Question: I'm new to wxpython but have been a matplotlib user for some time now. I am developing a wxpython app in which I would like to have a simple frame with a single panel (actually, a wx.lib.plot.PlotCanvas instance). In the panel I want to show some data, which is in the form of a binary array (called imarr), like this one:

The array will always be of shape (64,N), and N can vary between about 400 and 1200 (I can sort out the panel sizing myself).
To do this in matplotlib I would use something like:
'''
fig=figure(figsize=(12,2))
ax=fig.add_subplot(111)
ax.set_ylim(0,63)
ax.set_xlim(0,imarr.shape[0])
ax.set_aspect('equal')
matplotlib.imshow(imarr)
'''
But I'm completely lost in wxpython. I have been looking into wx.lib.plot, but apart from the nice line and marker plotting capabilities, there doesn't seem to be an equivalent to imshow (or pcolor).
One (ugly) solution I have is to use matplotlib as above to create a png image and then use some wx magic to display the image on a panel (please set me straight if this won't be easy).
I'd much prefer to do it from within wxpython, for portability and general tidiness. Any advice on how to display a binary array on a wx.lib.plot.PlotCanvas (or a more generic wx.Panel) would be very useful!
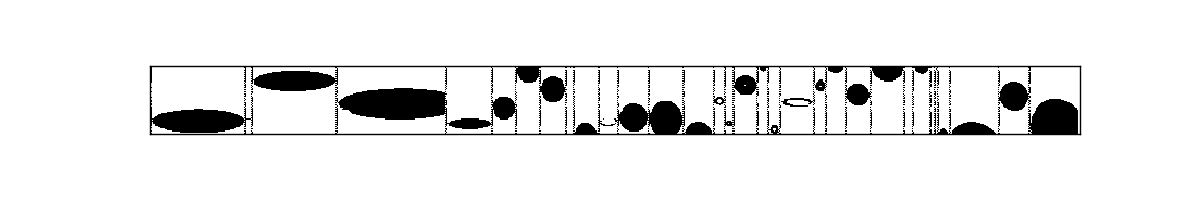
Answer: Why don't you combine wxPython and matplotlib together? wx.lib.plot.PlotCanvas has limited functionality comparing to matplotlib. Have a look at an example in this <URL> from the matplotlib documentation. Sorry that I didn't answer exactly what you are asking for but I think this is the right way to go.